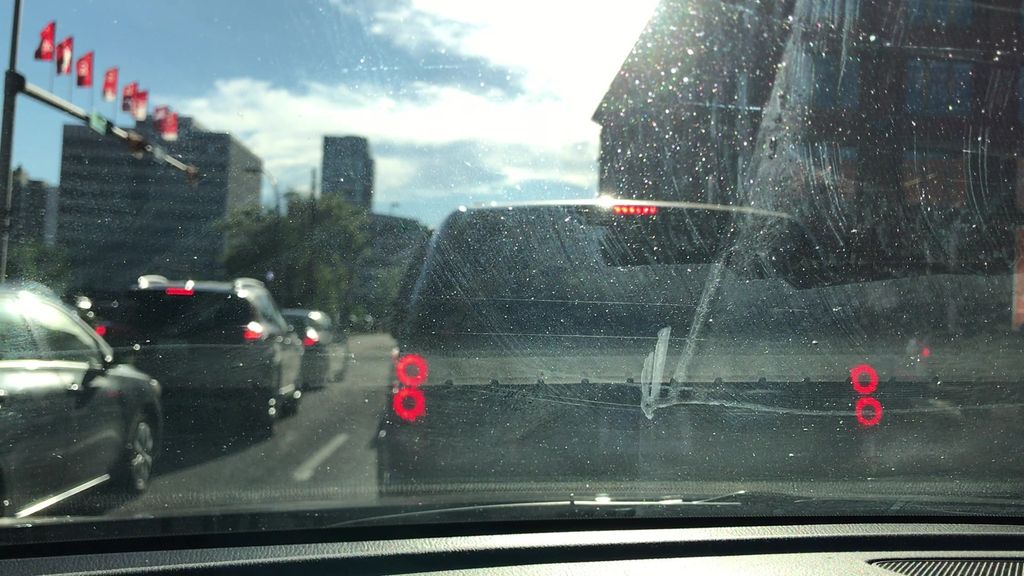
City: calgary